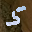
Label: 5